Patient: sex F, age 54
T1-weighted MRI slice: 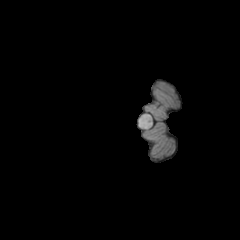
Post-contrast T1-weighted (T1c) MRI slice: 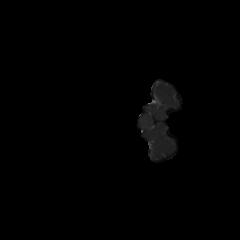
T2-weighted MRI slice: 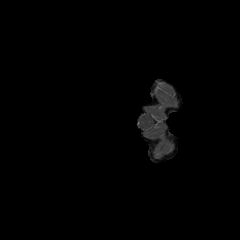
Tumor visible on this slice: no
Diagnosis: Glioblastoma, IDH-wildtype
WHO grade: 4